Aerial crown-view tile of a tropical tree (Barro Colorado Island, Panama), acquired 20250512:
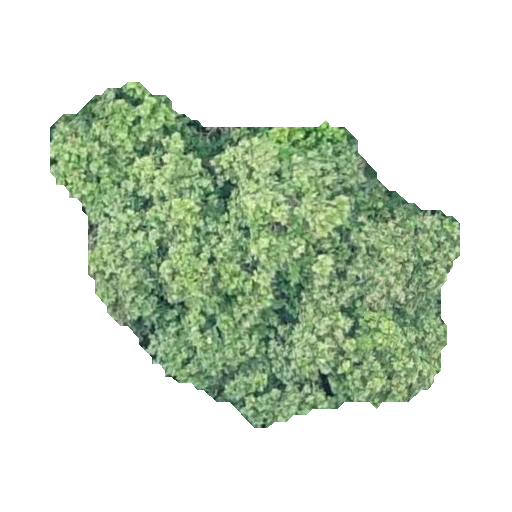
Species: Anacardium excelsum
GBIF accepted scientific name: Anacardium excelsum
Crown area: 135.048 m²